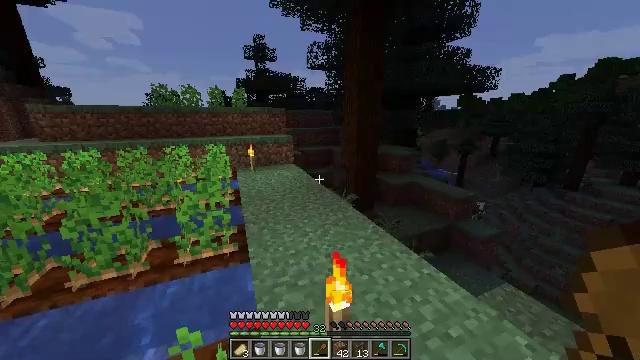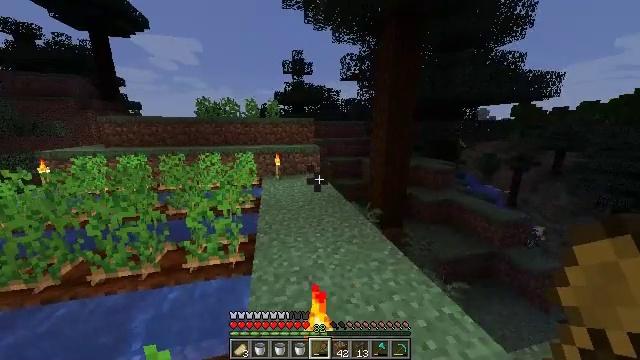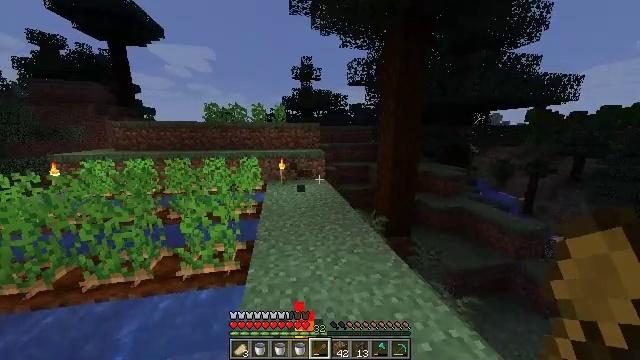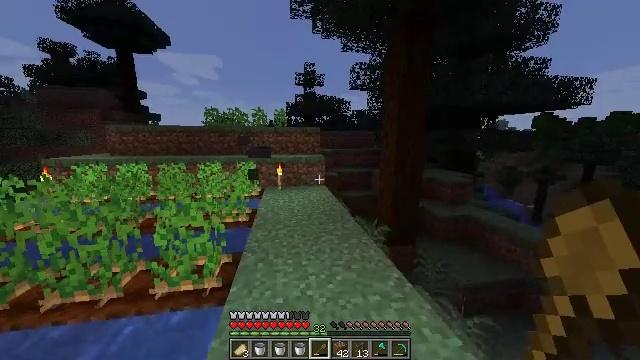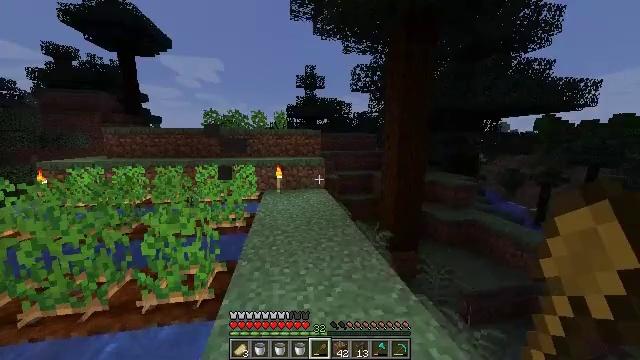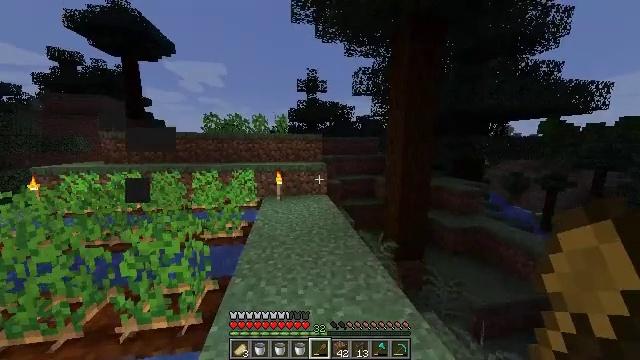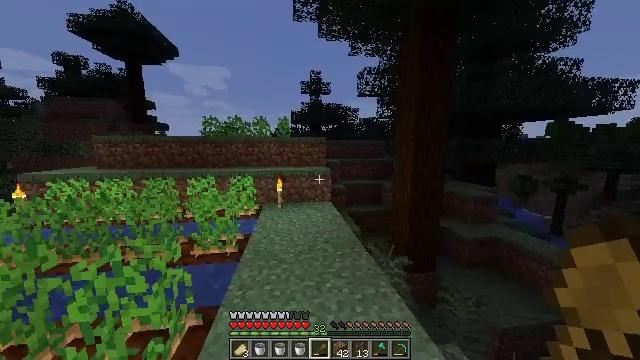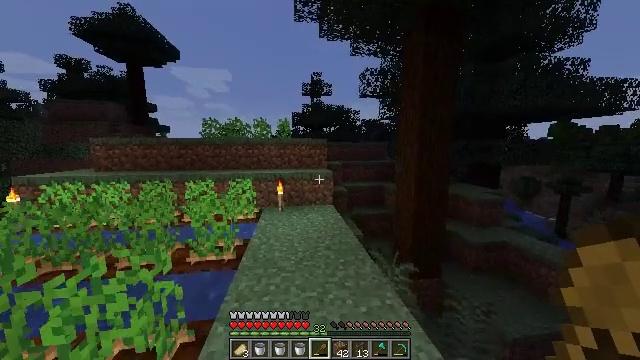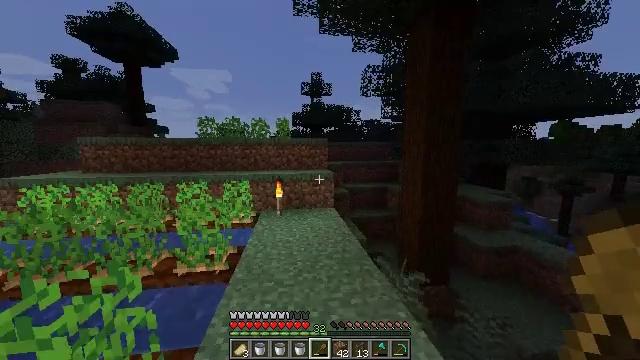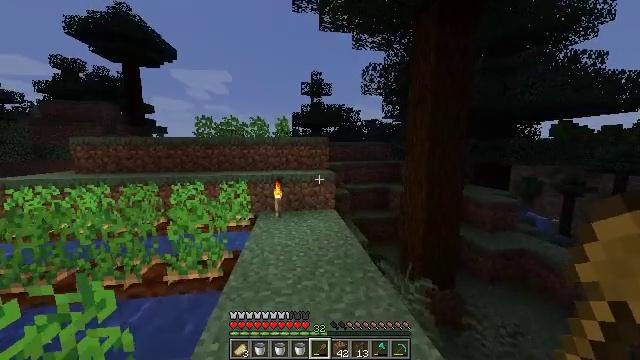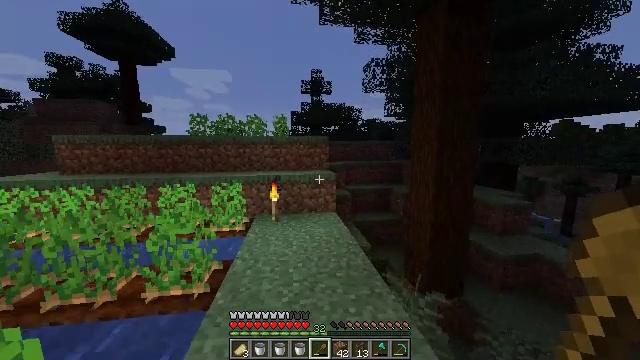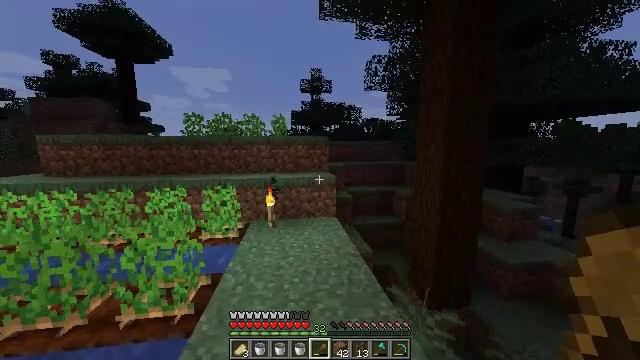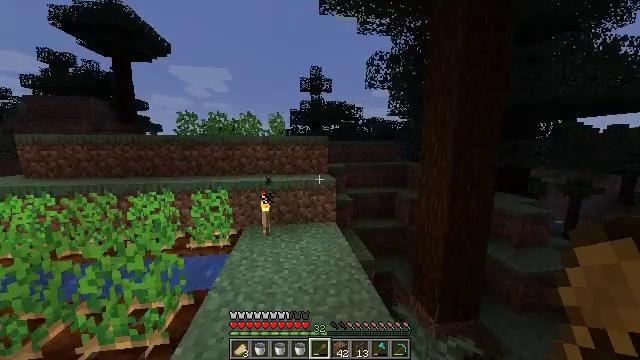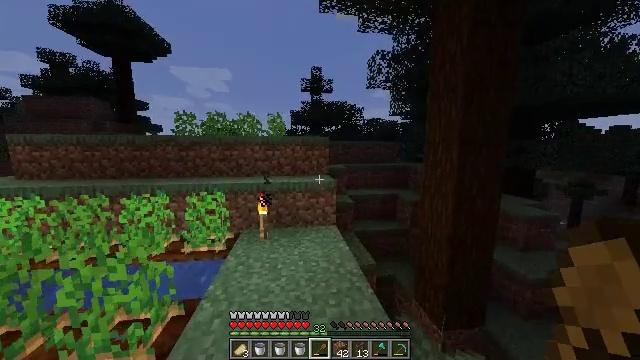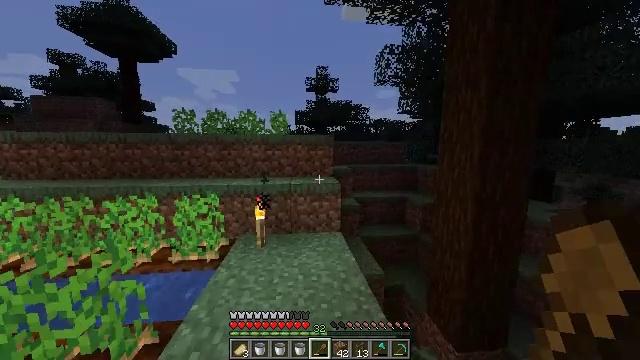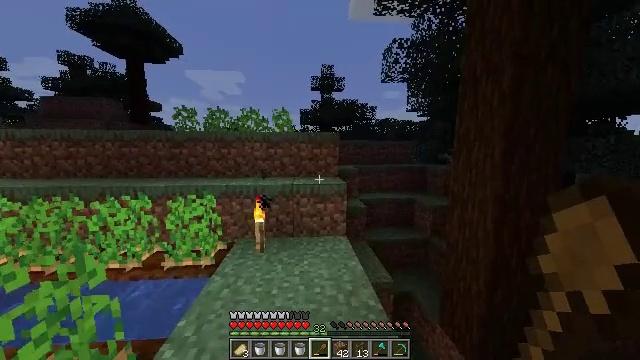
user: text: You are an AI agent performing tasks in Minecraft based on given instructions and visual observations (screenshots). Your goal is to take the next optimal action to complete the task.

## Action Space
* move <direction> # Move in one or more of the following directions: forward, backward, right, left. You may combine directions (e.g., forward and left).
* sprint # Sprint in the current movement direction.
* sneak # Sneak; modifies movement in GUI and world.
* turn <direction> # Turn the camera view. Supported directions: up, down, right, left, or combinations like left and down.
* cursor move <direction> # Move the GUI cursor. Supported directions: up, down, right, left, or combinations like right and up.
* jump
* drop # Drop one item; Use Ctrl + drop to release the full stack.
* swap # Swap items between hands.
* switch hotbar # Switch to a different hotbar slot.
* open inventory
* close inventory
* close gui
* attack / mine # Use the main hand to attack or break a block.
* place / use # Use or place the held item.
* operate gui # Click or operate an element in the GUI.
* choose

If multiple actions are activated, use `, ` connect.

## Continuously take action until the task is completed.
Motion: motion action
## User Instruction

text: Gather potatoes by left-clicking.
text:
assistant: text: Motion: move forward and move right, sprint, turn left and up
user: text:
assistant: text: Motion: move forward, sprint, turn left and up
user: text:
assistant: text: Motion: move forward, turn left and up
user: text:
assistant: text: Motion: move forward
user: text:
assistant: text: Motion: move forward, turn up
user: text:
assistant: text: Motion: move forward
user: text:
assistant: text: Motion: move forward
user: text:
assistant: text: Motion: move forward
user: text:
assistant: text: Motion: move forward
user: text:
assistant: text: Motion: move forward
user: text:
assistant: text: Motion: move forward
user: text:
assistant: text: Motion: move forward
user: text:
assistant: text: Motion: move forward
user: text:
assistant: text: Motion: move forward, sprint, turn left
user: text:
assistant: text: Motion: move forward, sprint, turn left
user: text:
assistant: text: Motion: move forward, sprint, turn left
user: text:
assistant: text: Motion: move forward, sprint, turn left
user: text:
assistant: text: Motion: move forward, sprint, turn left
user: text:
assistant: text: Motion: move forward, turn left
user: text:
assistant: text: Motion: move forward
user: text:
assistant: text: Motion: move forward
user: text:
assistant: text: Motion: move forward
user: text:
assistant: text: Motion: move forward
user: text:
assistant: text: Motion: move forward
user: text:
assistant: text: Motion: move forward, turn right and down
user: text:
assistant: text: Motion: move forward, turn right and down, jump
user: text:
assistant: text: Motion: move forward, turn right, jump
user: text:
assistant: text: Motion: move forward, jump
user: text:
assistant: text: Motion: move forward, jump
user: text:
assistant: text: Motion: move forward, turn left and down, jump